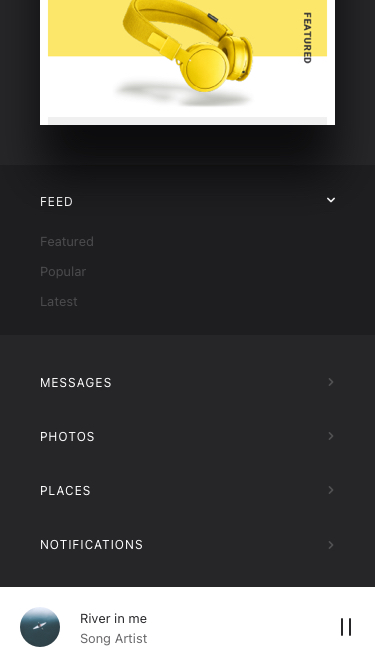
Text in this UI design:
feed
Featured
Popular
Latest
River in me
Song Artist
messages
photos
places
notifications